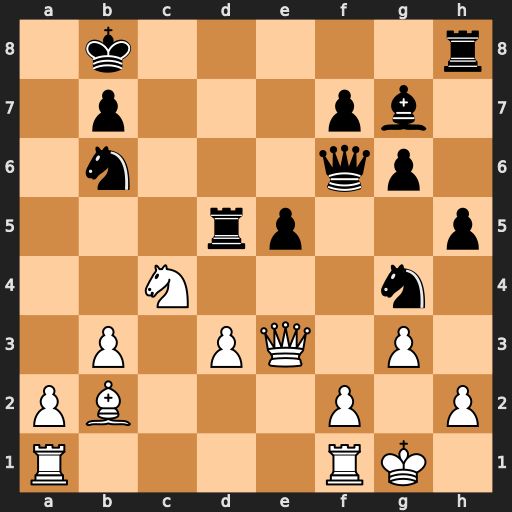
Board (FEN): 1k5r/1p3pb1/1n3qp1/3rp2p/2N3n1/1P1PQ1P1/PB3P1P/R4RK1
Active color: w
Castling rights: -
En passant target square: -
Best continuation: Qxb6 Qxb6 Nxb6